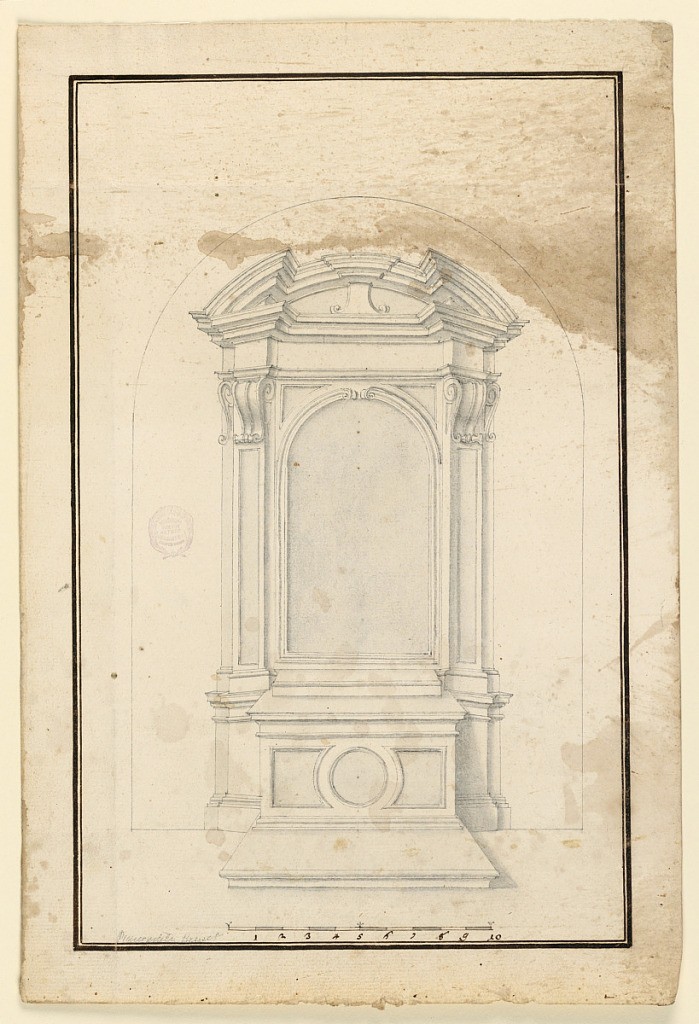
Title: Incomplete project for the elevation of an altar
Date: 1740–1770
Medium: Brush, grey and black water colors on paper
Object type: Drawing
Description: Vertical rectangle. The step and the mensa and the ledge are shown from above. The retable shows the frame of a picture flanked by obliquely disposed pilasters and by pilaster stripes. Volutes form the capitals. The pediment is circular. The backwall of the chapel is outlined. | Two framing ink lines.